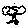
Label: tree